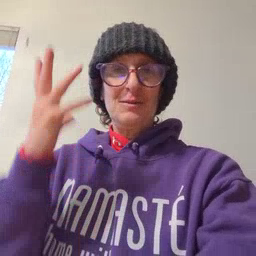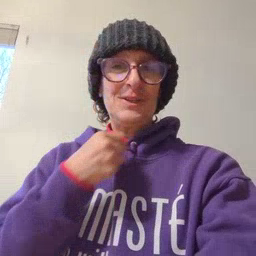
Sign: pretty